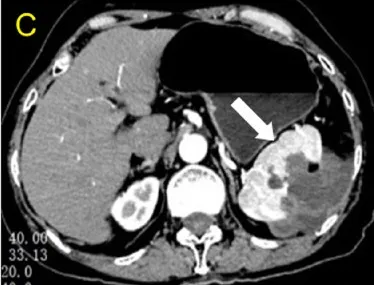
MRI and CT findings of the lesion in the right lower abdomen and spleen. (C) Axial view of contrast-enhanced computed tomography showing a multilocular cystic focus at the lateral splenic border (white arrow), which showed no significant enhancement after intracystic contrast perfusion, and intensity enhancement of the cyst wall after contrast perfusion.
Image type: radiology (ct)